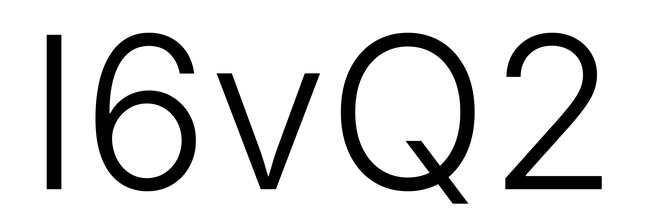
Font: Inter_Light